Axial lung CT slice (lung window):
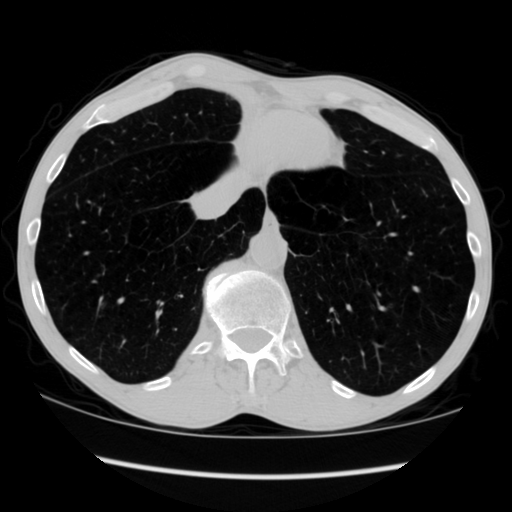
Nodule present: no